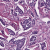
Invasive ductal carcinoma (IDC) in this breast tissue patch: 1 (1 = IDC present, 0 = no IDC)